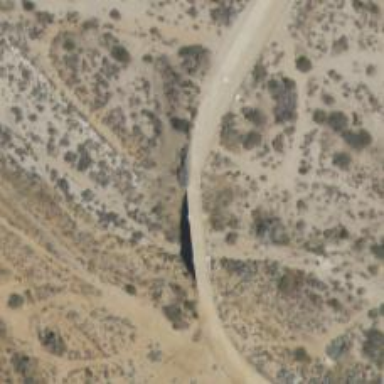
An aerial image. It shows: Viaduct bridge over track.